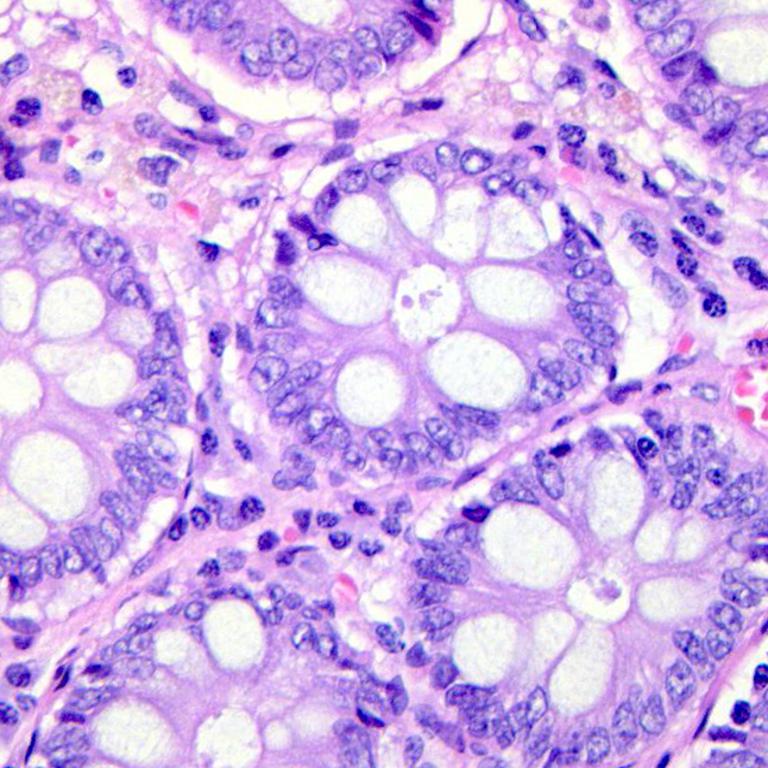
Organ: colon
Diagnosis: benign